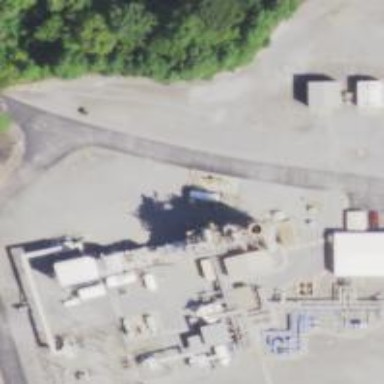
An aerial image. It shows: Gas turbine generator powered by gas.